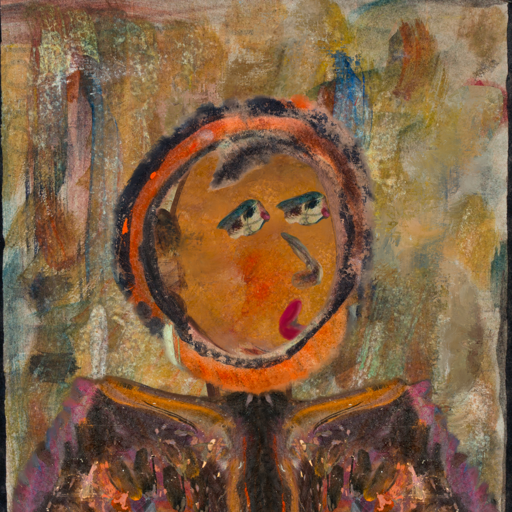
Background: Pipe, Head And Neck Side: Pipe, Face Side: Pipe, Bust: Gypsy_Queen, Hair Side: Childish, Head Accessory: Blank, Second Necklace: Blank, Necklace: Blank, Baby: Blank